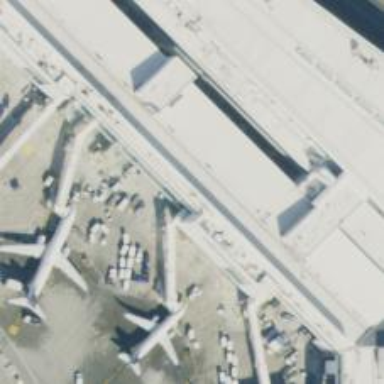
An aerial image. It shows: Airport gate.